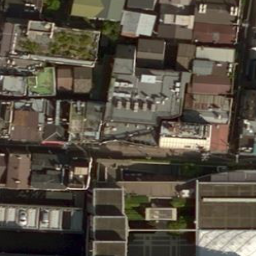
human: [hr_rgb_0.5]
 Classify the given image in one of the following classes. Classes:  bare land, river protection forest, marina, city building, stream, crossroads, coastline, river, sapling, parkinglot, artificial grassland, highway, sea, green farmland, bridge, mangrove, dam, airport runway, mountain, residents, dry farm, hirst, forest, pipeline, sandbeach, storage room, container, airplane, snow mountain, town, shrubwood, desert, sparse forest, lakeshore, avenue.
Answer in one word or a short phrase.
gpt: city building